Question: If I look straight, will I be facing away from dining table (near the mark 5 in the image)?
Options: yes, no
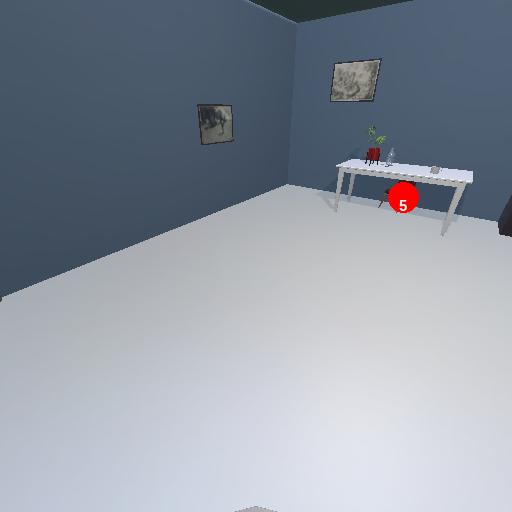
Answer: yes